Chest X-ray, AP view. Patient: 60 years old, sex M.
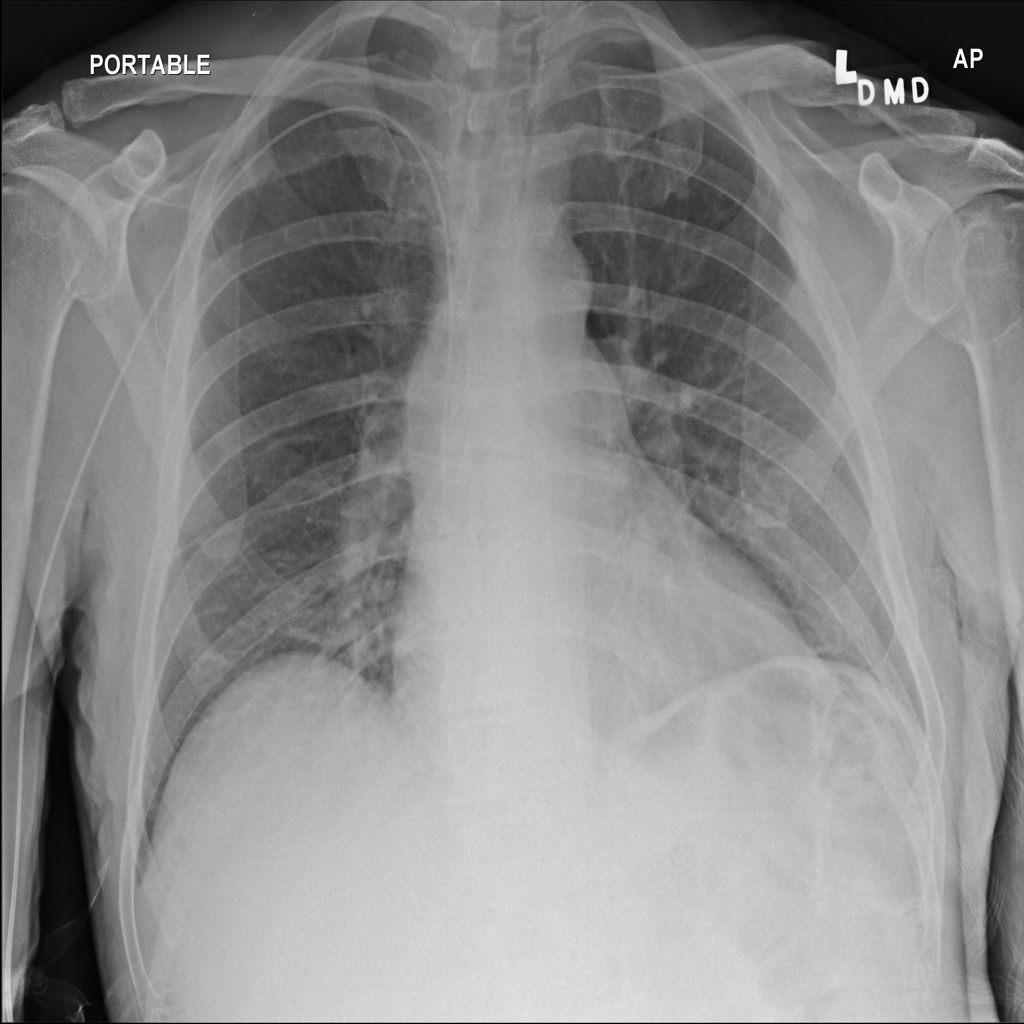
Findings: No Finding